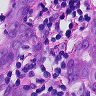
Metastatic tissue present: yes